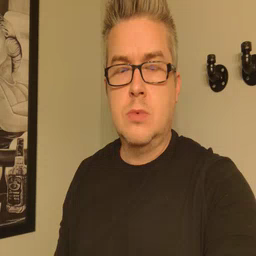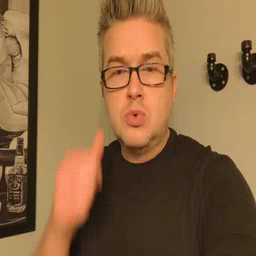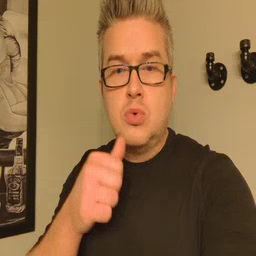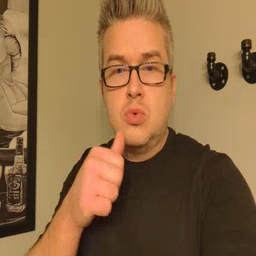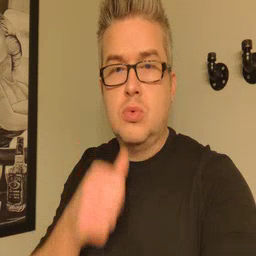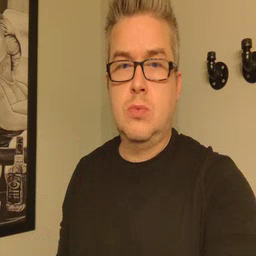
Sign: girl